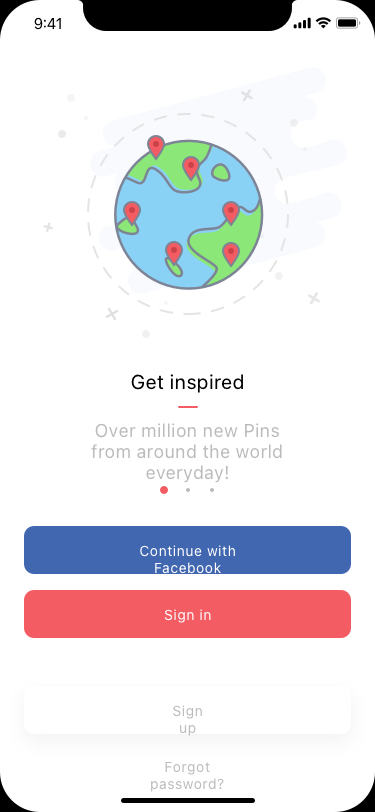
Text in this UI design:
Get inspired
Over million new Pins
from around the world everyday!
Forgot password?